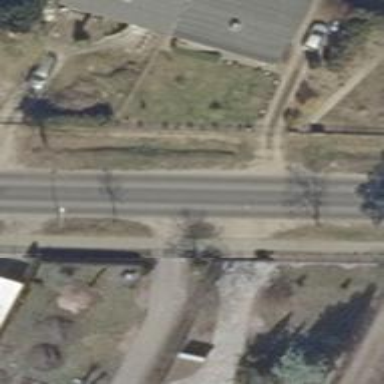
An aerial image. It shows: Tertiary road with asphalt surface. Separate sidewalks on both sides of the road.